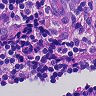
Metastatic tissue present: yes